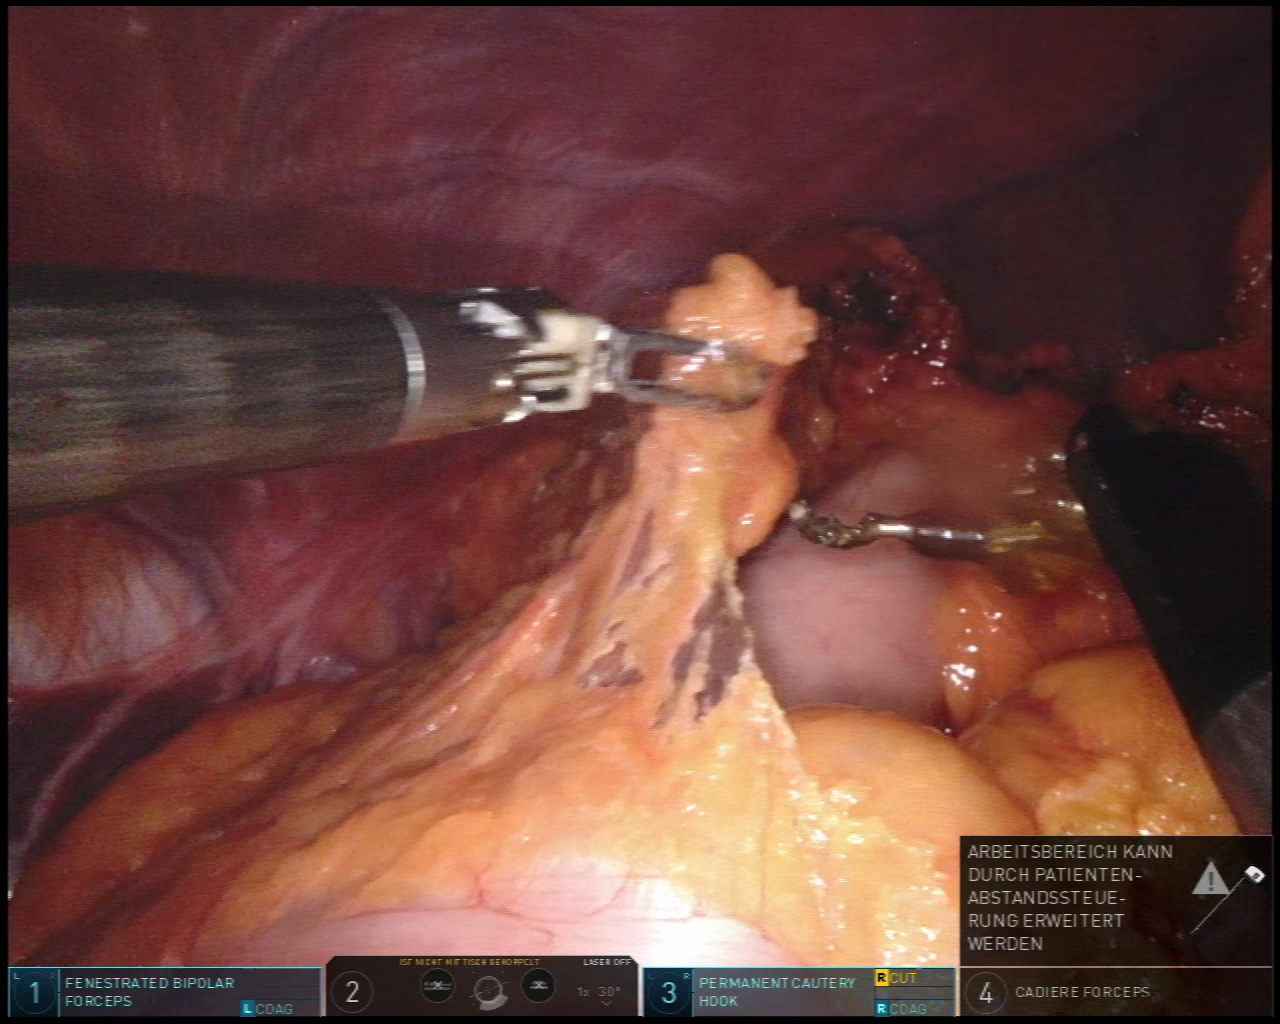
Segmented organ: stomach
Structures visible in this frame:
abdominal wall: yes
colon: yes
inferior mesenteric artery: no
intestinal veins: no
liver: yes
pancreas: no
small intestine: no
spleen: yes
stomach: yes
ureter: no
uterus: no
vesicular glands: no